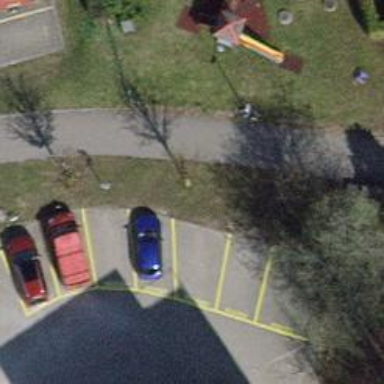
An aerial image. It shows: Paved footway.